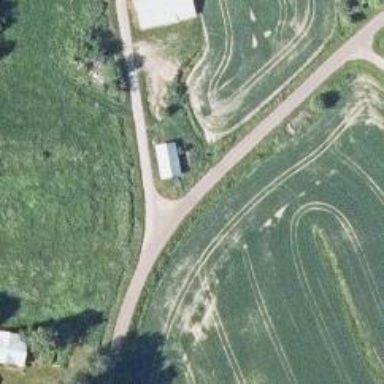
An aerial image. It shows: Unclassified road.